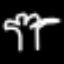
Label: palm tree